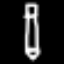
Label: pencil